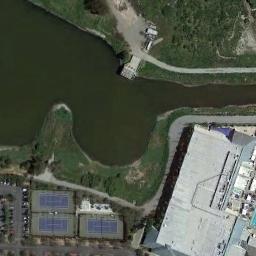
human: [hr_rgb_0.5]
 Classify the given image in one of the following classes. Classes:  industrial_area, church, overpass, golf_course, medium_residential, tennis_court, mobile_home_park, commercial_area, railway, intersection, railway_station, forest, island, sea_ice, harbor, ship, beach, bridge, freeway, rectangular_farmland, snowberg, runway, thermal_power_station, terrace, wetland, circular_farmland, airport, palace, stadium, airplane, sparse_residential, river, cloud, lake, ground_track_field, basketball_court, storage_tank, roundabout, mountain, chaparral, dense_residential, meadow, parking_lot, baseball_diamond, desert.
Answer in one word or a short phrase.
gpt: tennis_court